Interaction volume radius: 5 \u00c5
Interaction volume height: 20 \u00c5
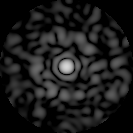
Disorder parameter: 0.8403